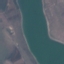
Land use / land cover class: River